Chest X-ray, AP view. Patient: 29 years old, sex M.
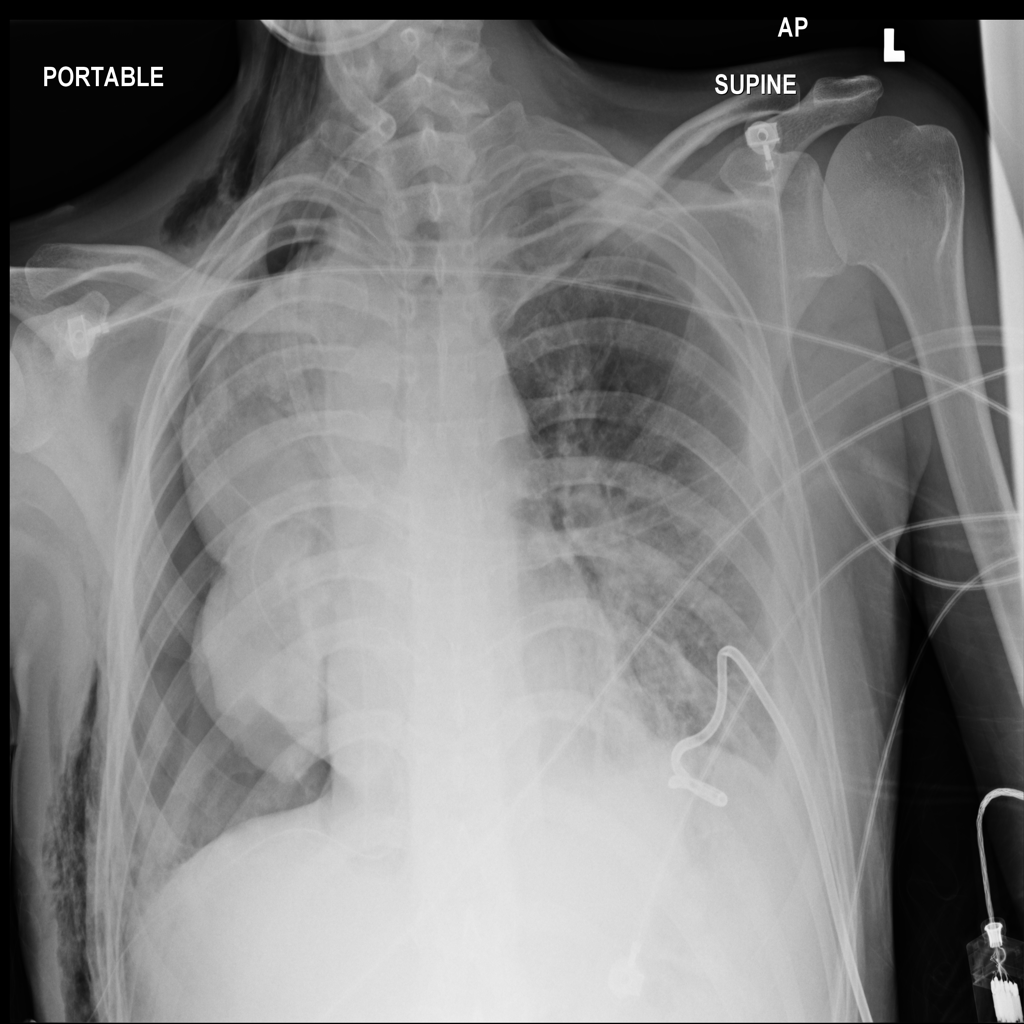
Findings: Effusion, Pneumothorax